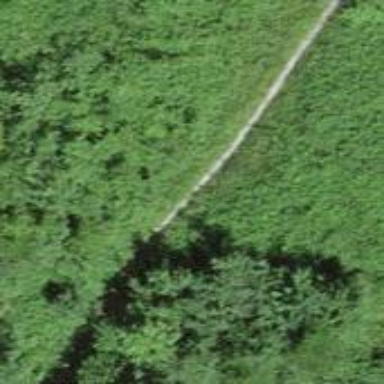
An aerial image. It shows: Path on the ground with track type of grade 3.